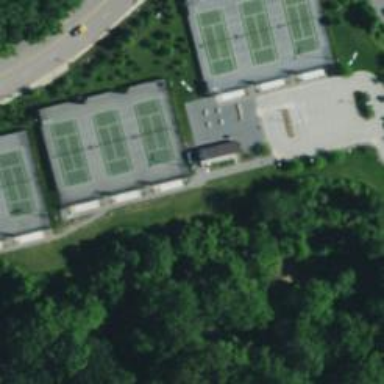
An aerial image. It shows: Tennis court on the leisure land pitch.